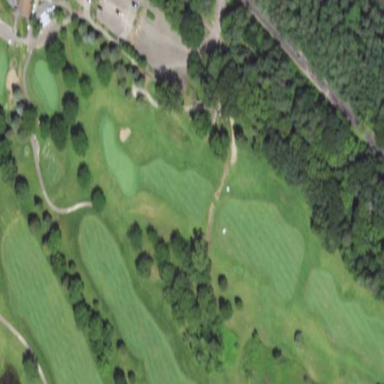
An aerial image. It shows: Rough area on grassy golf course.